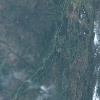
Label: land